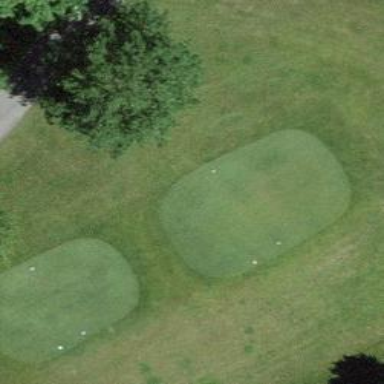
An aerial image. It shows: Golf tee.